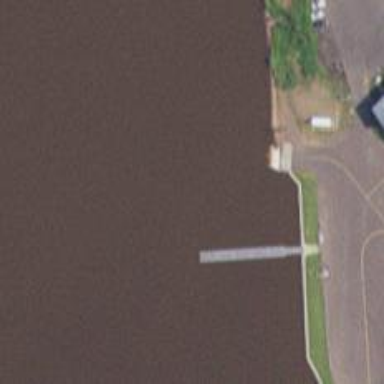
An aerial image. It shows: Man-made pier.